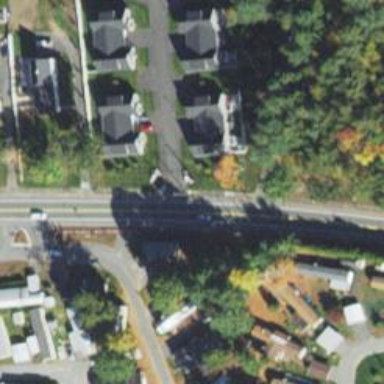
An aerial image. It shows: Crossing road.